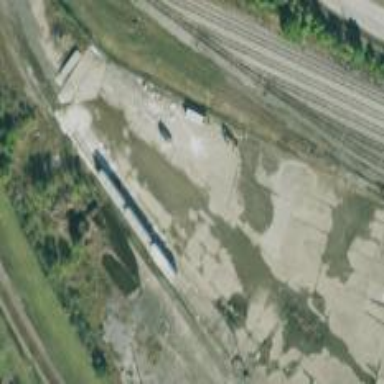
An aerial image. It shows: Railway yard.